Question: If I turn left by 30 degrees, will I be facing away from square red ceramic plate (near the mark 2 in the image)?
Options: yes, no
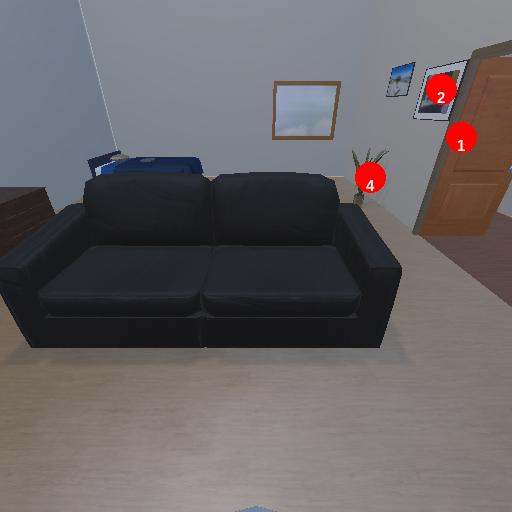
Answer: yes